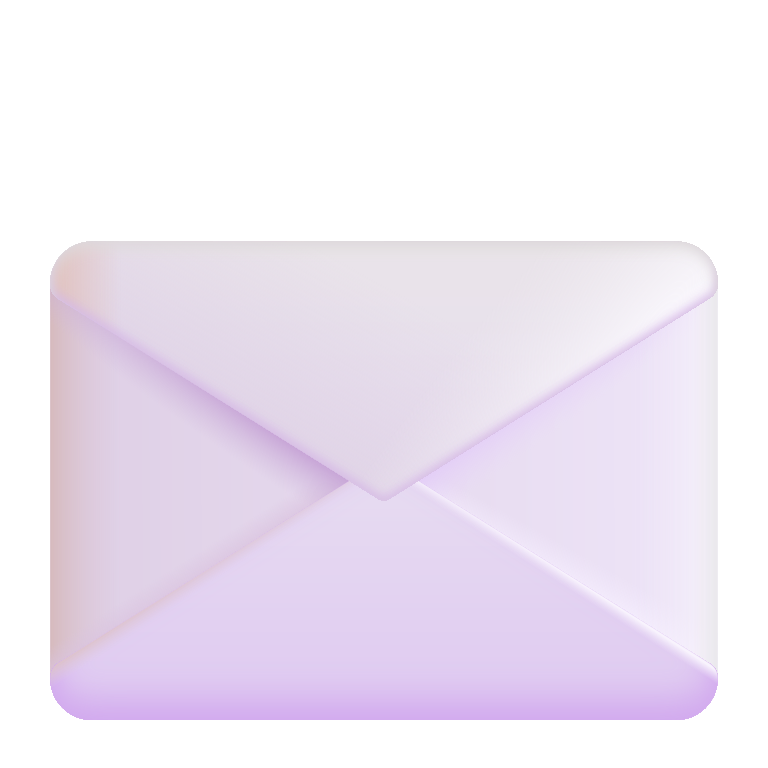
envelope color